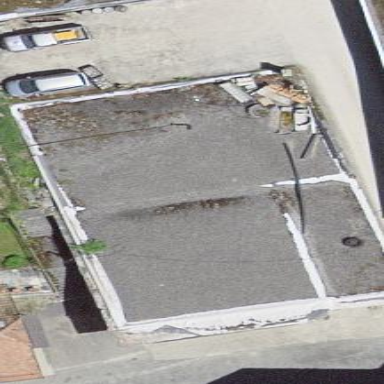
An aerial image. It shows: Garage.